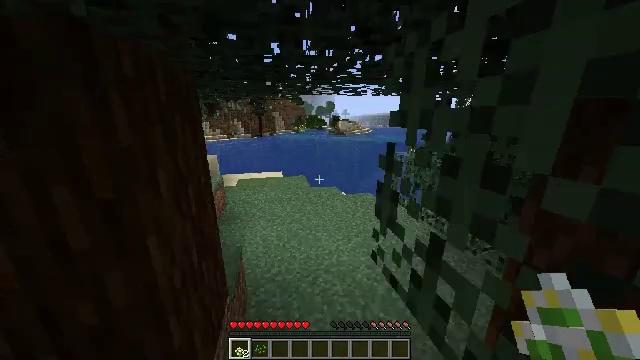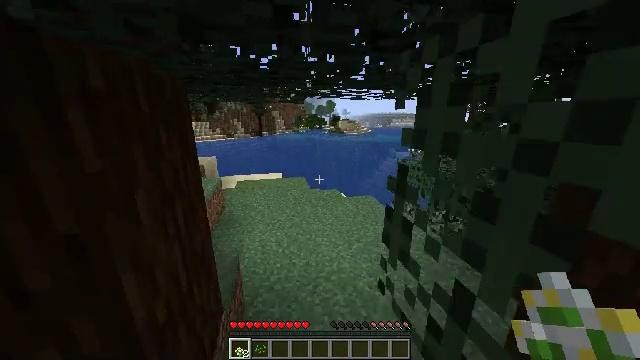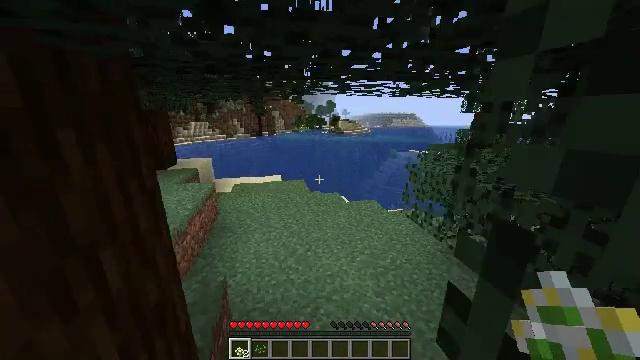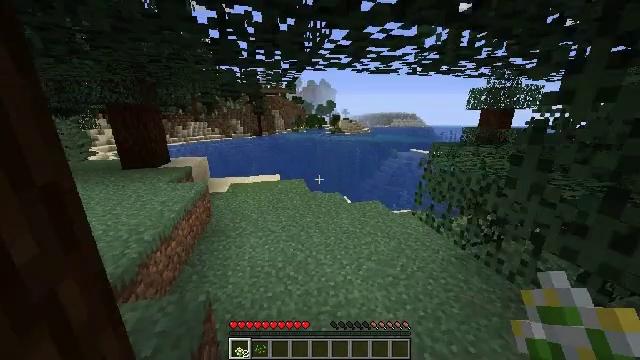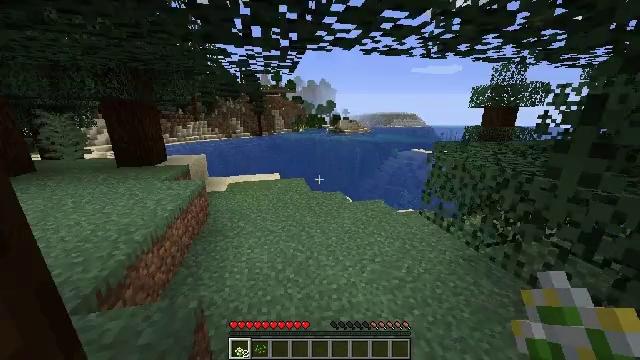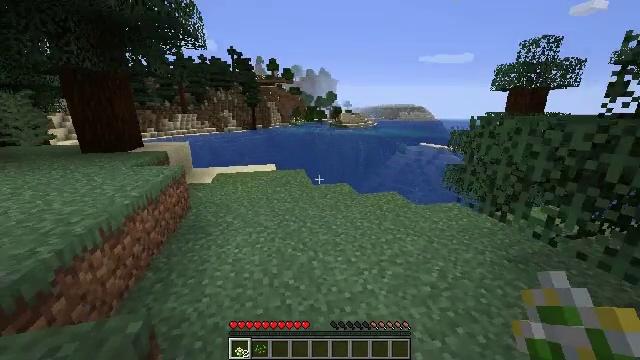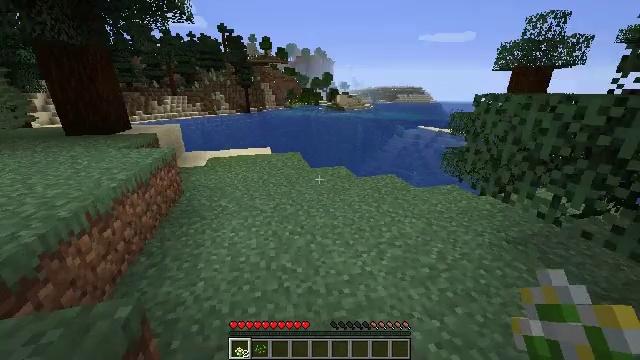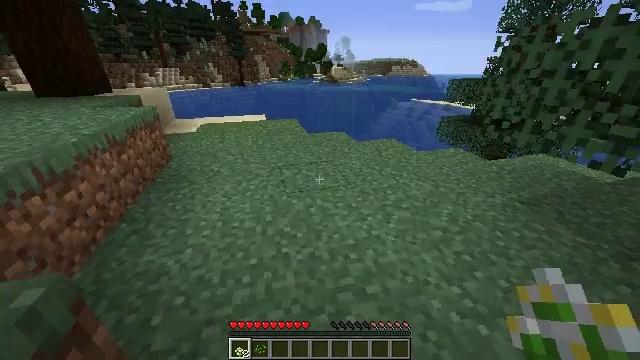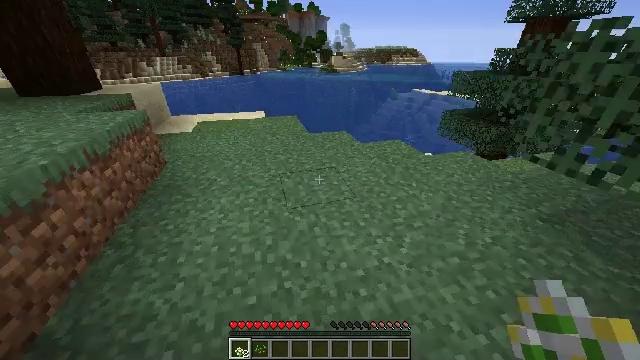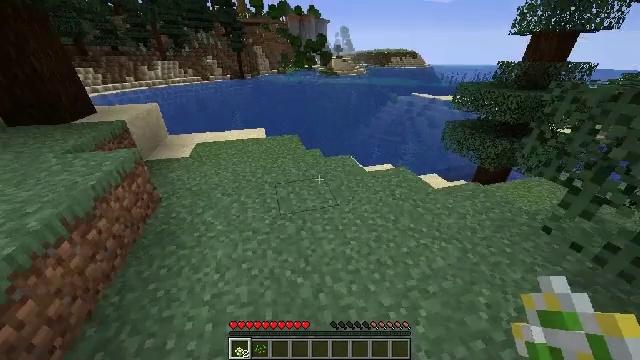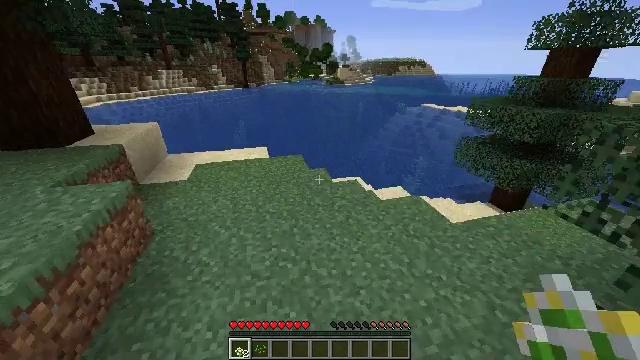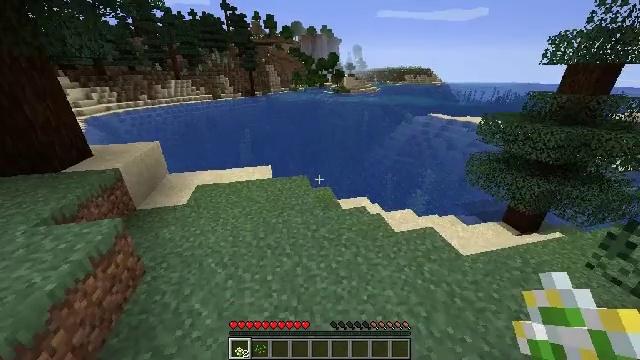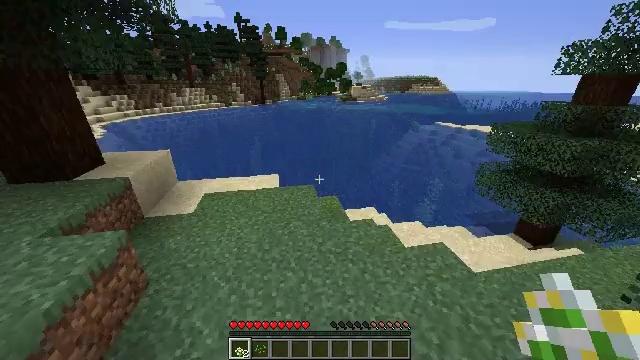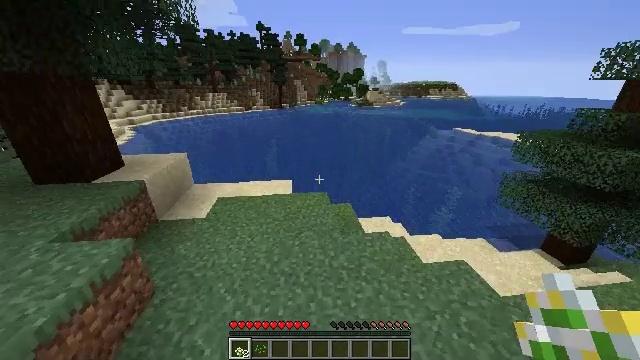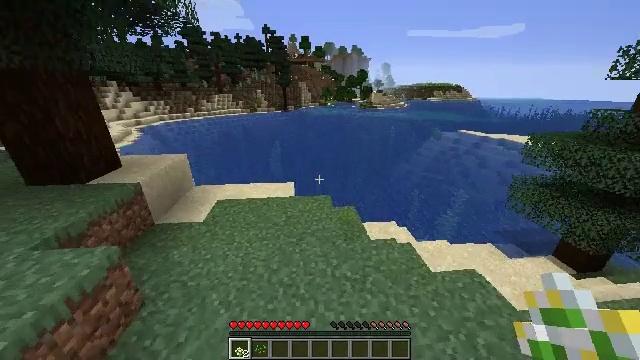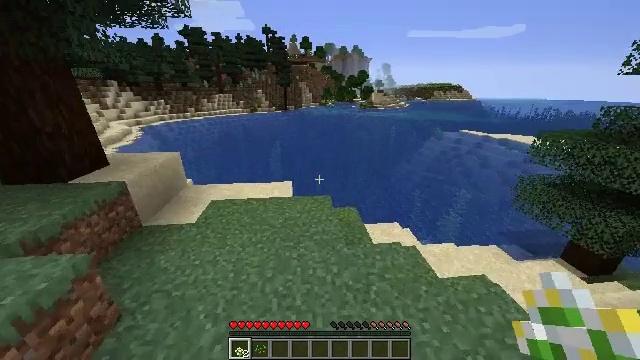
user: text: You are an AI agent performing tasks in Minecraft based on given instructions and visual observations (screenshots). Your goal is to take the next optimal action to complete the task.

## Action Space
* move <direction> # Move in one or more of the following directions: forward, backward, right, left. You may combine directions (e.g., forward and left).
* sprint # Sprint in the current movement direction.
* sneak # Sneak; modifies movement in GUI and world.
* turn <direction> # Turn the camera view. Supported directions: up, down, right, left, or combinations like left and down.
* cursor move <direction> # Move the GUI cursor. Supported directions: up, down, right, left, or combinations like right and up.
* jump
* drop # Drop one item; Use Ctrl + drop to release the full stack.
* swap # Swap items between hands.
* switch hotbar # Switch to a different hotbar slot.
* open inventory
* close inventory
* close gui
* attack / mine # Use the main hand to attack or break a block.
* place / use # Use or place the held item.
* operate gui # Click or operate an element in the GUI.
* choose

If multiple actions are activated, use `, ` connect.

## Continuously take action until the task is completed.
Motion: motion action
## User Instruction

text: Hunt fish.
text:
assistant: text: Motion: move forward, sprint, jump
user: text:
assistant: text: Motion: move forward, sprint, jump
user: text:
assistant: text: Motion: move forward, sprint, jump
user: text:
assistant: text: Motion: move forward, sprint, jump
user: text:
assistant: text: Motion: move forward, sprint, jump
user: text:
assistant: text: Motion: move forward, sprint, turn down, jump
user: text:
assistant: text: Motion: move forward, sprint, turn right and down, jump
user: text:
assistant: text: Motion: move forward, sprint, turn down, jump
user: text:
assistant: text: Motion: move forward, sprint, jump
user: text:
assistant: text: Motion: move forward, sprint, turn left and up, jump
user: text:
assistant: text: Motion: move forward, turn left and up, jump
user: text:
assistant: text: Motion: move forward, turn left and up, jump
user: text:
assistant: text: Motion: move forward, turn left, jump
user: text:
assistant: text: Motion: move forward, turn left, jump
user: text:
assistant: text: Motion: move forward
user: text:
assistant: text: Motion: move forward
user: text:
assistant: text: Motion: move forward, turn left
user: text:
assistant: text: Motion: move forward
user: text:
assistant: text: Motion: move forward, jump
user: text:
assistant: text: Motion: move forward, jump
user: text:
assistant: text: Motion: move forward, turn left and down, jump
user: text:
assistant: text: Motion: move forward, turn left, jump
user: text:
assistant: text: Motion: move forward, jump
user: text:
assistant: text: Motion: move forward, turn left and down, jump
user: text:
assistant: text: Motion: move forward, turn left, jump
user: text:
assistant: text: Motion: move forward, turn left, jump
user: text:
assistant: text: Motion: move forward, turn left, jump
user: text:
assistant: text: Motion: move forward, turn left, jump
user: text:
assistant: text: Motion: move forward, turn left
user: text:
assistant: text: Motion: move forward, turn left